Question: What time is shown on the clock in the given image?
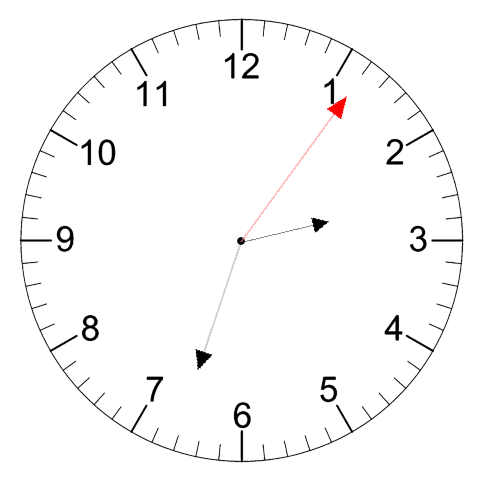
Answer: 02:33:06